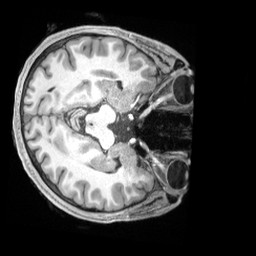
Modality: T1w
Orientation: axial
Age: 36
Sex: male
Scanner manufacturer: siemens
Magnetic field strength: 3 T
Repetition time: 2.4 s
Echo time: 0.00226 s